Field crop: maize
Growth stage: 2
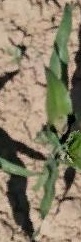
Species: maize